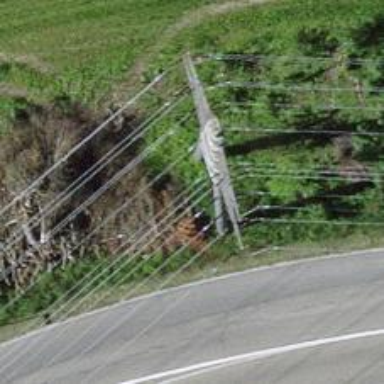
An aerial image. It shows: Power line in the image.